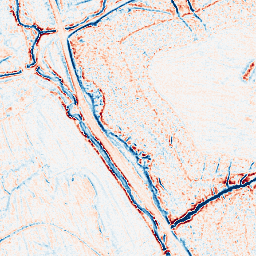
Category: edge_preserving
Decomposition family: anisotropic_diffusion
Decomposition parameters: iterations: 5
kappa: 50
gamma: 0.2
Upsampling method: linear_exact
Upsampling parameters: scale: 8
Upsampling scale: 8